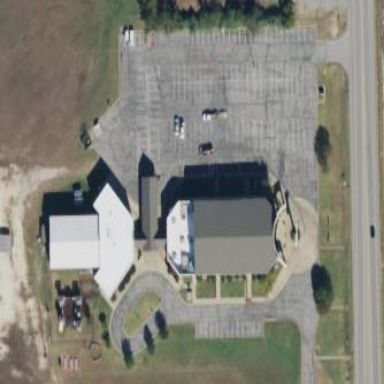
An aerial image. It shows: Building serving as place of worship.